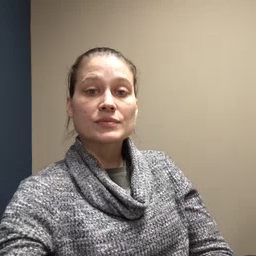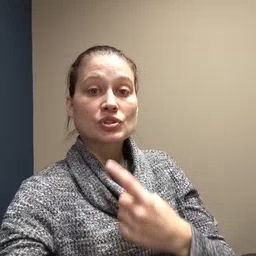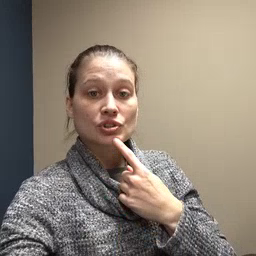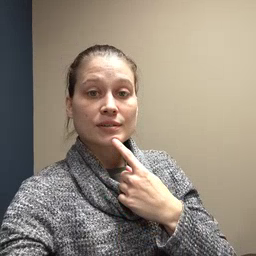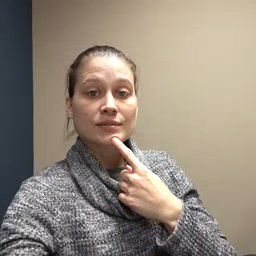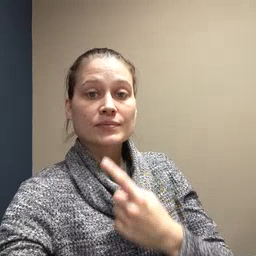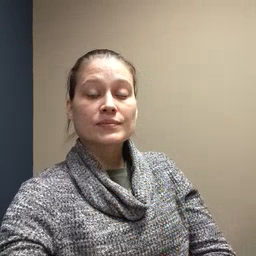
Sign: chin